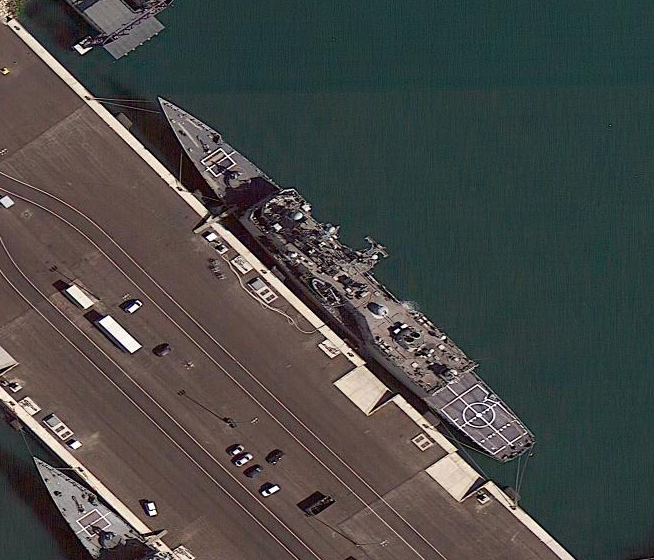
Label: Ticonderoga-class_cruiser